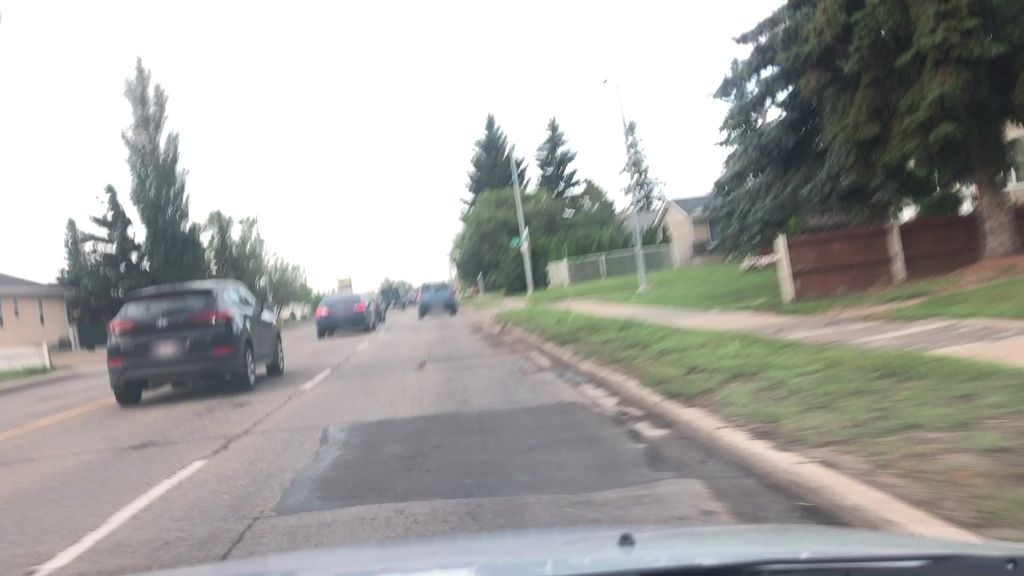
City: edmonton